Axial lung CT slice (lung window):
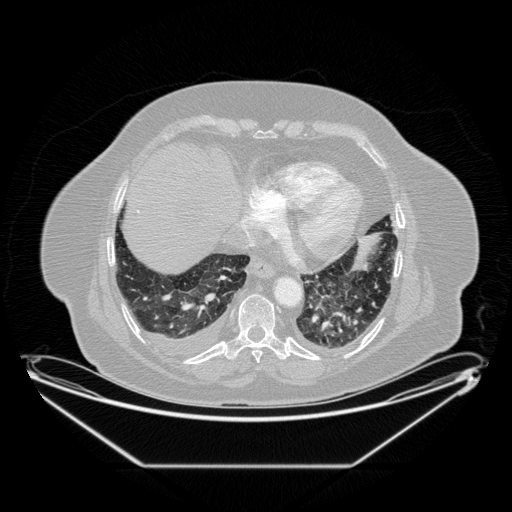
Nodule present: no